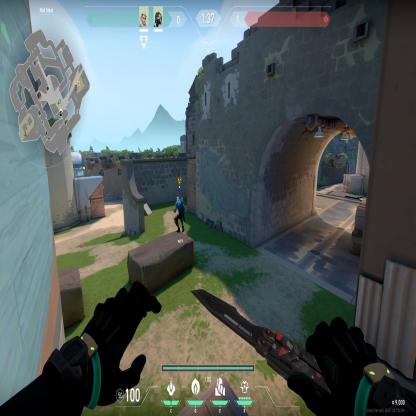
Label: teammate